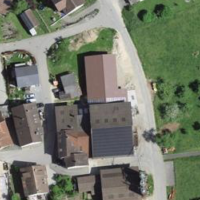
EUNIS habitat code: 54
Species observed at this site:
Medicago sativa